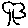
Label: tree